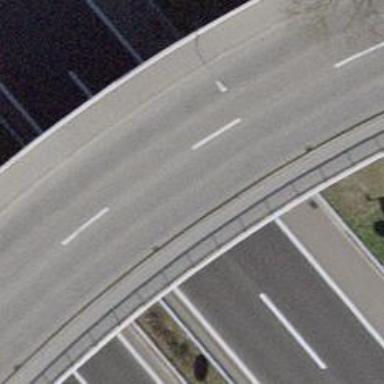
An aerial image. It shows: Tertiary road with asphalt surface on bridge. There is cycle lane on the left side.